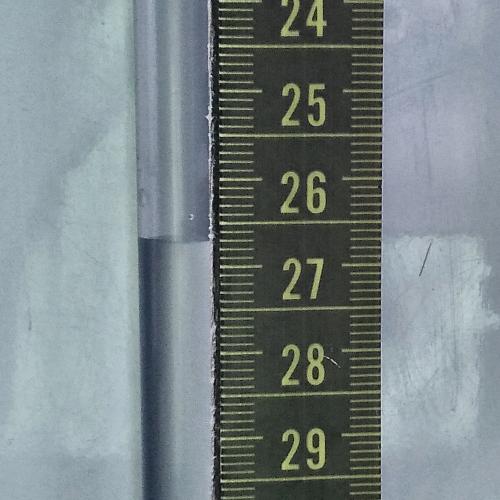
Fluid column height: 26.7 cm